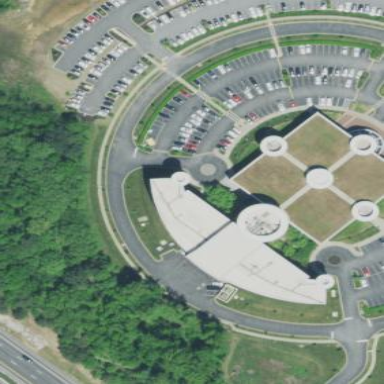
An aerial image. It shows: Hospital building.